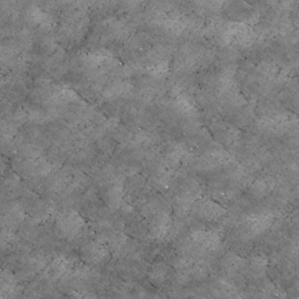
Label: non_frost